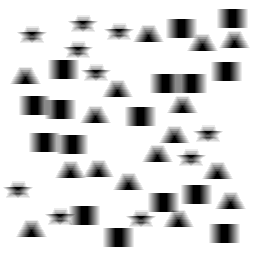
Squares: 16
Triangles: 16
Stars: 10
Total shapes: 42